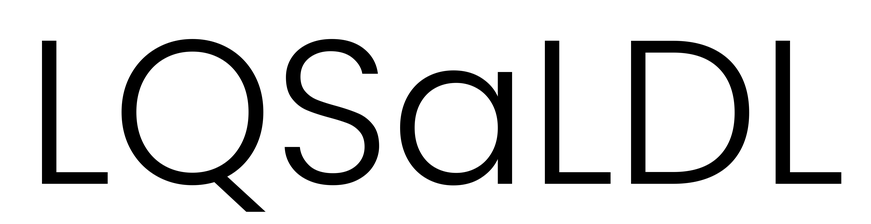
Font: Poppins-Light